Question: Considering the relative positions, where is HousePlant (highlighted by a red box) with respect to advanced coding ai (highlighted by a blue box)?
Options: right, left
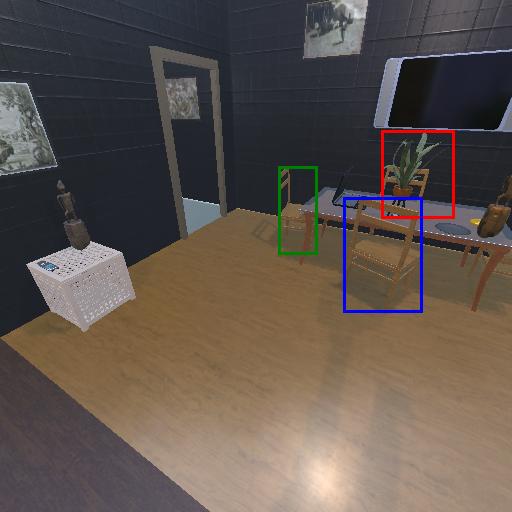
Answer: right